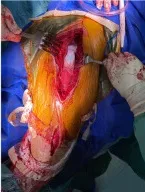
(J,K) The muscles were sutured and fixed on the Lars ligament.
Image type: medical_photograph (other_medical_photograph)